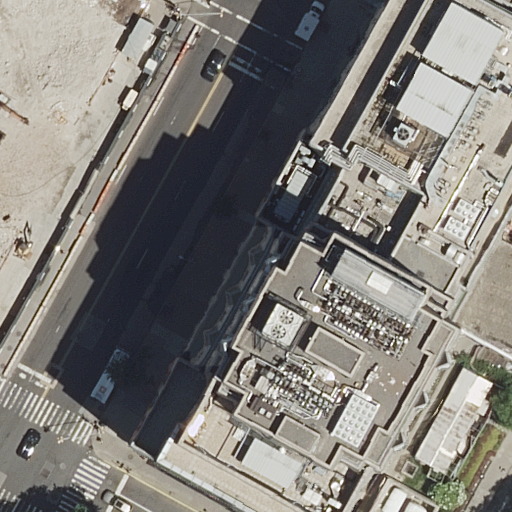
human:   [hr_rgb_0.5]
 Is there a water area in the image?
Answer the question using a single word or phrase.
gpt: no

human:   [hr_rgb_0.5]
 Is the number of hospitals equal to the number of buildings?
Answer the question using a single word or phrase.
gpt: no

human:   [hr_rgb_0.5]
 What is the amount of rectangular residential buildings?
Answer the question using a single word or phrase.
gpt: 2

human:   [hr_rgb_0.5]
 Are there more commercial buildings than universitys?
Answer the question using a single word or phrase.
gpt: no

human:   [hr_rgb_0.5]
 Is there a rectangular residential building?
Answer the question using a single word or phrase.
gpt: yes

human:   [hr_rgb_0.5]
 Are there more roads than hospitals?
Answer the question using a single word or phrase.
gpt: yes

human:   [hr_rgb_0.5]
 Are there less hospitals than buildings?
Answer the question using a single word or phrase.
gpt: yes

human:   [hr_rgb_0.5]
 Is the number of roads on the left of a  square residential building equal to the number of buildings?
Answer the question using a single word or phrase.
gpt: no

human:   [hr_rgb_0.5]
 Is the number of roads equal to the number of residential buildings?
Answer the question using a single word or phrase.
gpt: no

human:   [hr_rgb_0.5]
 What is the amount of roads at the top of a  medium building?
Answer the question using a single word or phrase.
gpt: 0

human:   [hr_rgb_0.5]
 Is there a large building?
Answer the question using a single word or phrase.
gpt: yes

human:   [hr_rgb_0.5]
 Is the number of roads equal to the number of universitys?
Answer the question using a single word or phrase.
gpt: no

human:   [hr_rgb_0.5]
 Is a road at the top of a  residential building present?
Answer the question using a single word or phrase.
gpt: no

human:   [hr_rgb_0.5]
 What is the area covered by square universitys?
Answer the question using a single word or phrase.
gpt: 0m2

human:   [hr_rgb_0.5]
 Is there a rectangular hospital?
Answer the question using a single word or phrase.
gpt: yes

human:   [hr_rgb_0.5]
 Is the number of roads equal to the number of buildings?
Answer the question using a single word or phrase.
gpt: no

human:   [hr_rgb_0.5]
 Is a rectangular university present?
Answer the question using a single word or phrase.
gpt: yes

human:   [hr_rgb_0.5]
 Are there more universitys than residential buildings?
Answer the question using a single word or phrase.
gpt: no

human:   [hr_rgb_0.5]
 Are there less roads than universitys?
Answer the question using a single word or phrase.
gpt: no

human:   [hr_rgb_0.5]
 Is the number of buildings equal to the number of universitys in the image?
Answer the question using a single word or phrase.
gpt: no

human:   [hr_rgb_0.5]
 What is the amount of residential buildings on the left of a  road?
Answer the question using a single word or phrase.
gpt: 0

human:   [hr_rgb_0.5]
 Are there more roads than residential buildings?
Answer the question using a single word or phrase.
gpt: yes

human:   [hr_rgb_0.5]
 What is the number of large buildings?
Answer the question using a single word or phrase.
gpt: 1

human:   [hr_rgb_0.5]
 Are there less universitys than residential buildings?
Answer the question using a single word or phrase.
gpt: yes

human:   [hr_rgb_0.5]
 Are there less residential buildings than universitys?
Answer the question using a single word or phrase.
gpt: no

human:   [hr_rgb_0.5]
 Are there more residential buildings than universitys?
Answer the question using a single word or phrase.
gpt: yes

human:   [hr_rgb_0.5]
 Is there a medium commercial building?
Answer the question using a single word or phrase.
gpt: no

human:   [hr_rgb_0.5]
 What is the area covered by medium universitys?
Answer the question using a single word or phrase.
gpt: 0m2

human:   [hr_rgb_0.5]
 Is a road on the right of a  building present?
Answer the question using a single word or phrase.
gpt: no

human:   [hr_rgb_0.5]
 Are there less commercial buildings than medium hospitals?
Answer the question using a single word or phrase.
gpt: no

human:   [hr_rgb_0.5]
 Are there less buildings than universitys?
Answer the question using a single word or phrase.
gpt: no

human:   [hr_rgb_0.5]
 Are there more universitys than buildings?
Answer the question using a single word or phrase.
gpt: no

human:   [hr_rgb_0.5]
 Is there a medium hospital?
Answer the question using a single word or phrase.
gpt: no

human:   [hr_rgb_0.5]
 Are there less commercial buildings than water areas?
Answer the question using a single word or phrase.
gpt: no

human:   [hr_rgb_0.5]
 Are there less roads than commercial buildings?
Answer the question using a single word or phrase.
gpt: no

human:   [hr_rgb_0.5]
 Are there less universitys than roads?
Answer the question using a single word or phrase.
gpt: yes